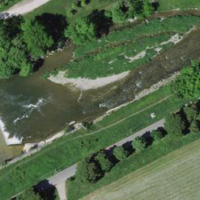
EUNIS habitat code: 40
Species observed at this site:
Plantago major